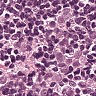
Metastatic tissue present: yes